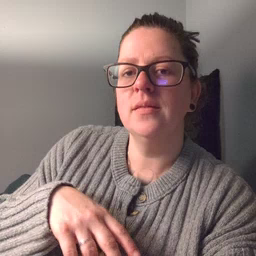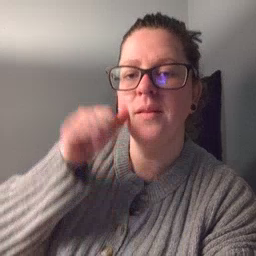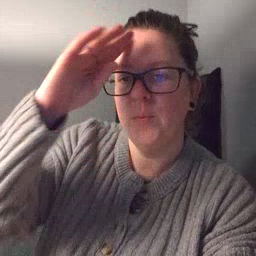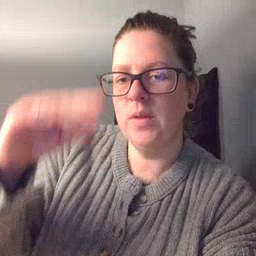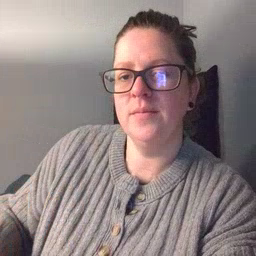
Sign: cowboy